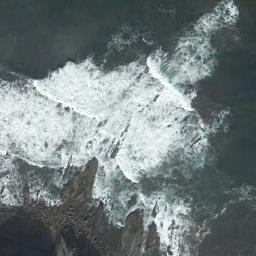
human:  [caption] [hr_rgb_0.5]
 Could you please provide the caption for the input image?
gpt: The type of beach is rocky coast and the white waves washed ashore .

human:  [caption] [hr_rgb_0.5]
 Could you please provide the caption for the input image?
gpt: There were large white waves near the beach .

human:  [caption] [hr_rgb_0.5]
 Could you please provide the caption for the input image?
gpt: Deep blue water and triangular shaped white spray .

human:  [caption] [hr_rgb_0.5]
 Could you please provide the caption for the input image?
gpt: Huge waves beat against the rocks on the shore .

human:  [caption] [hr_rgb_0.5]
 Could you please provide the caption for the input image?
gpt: The waves are heavy around the beach .